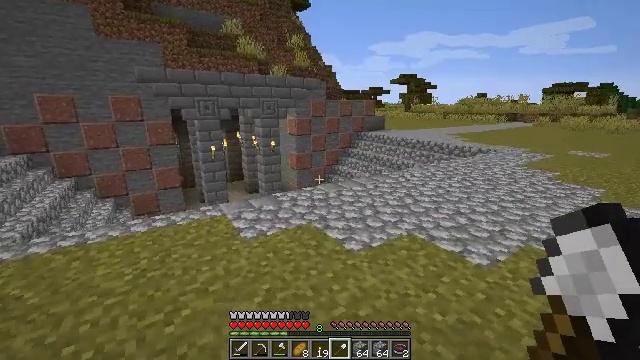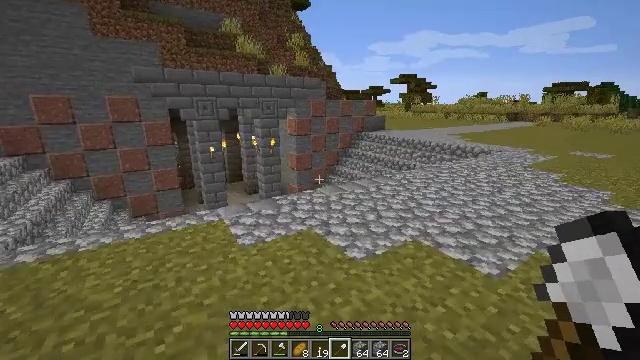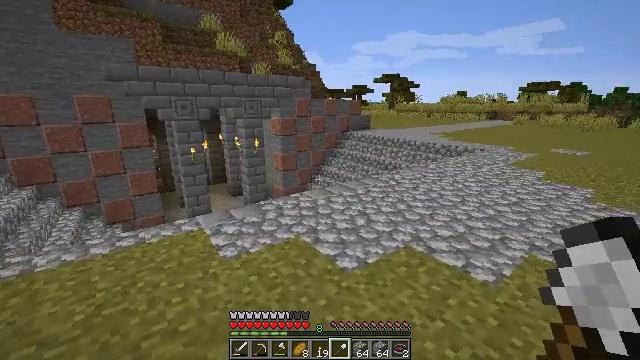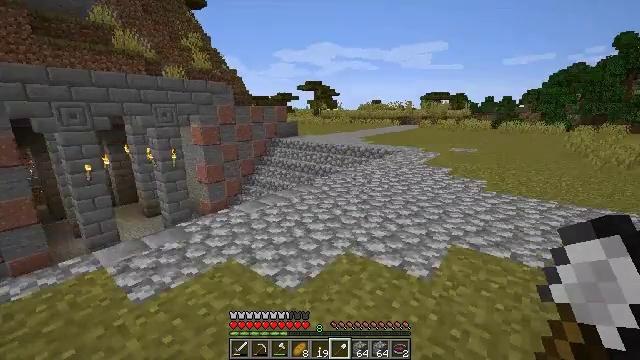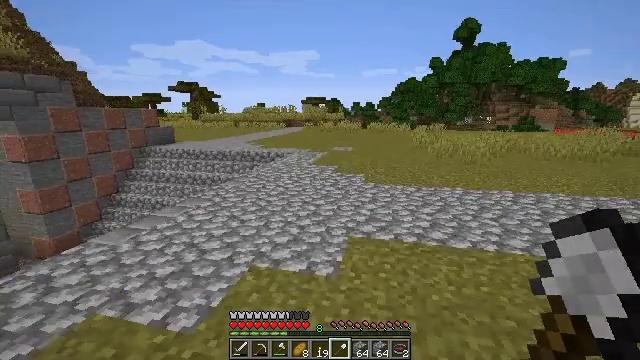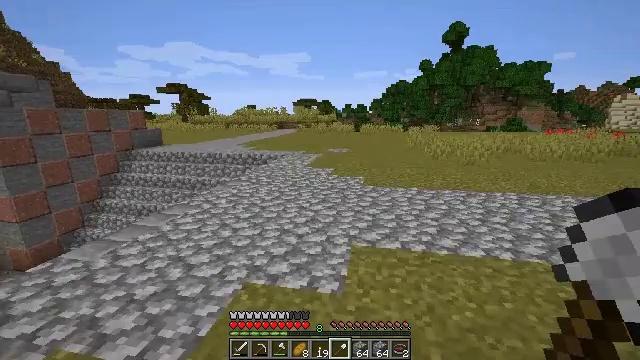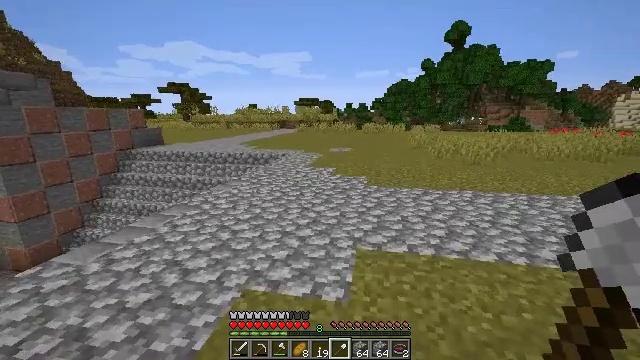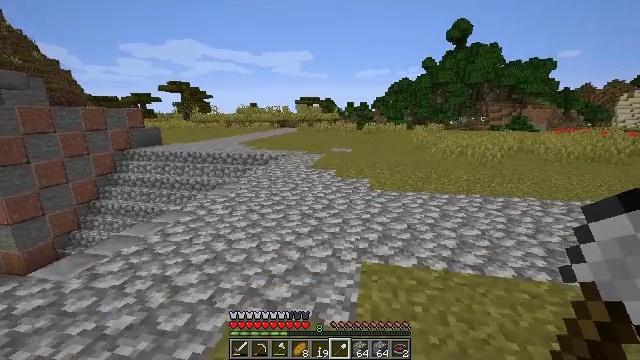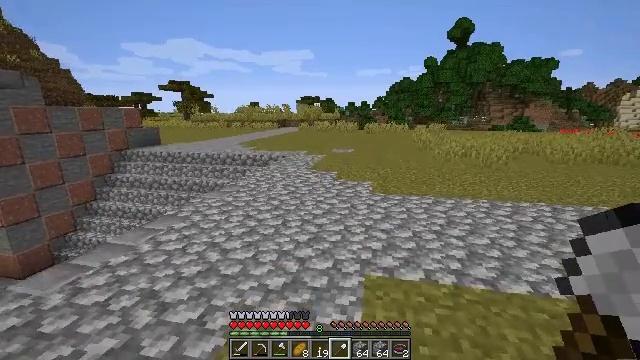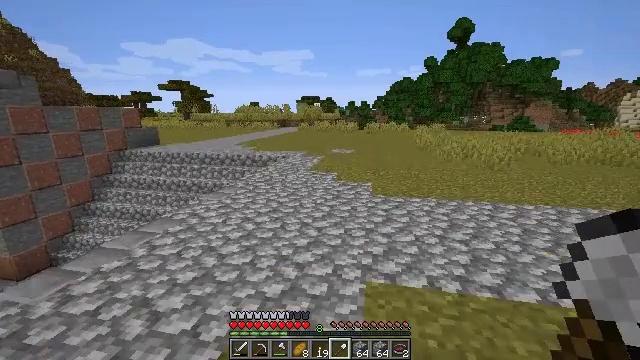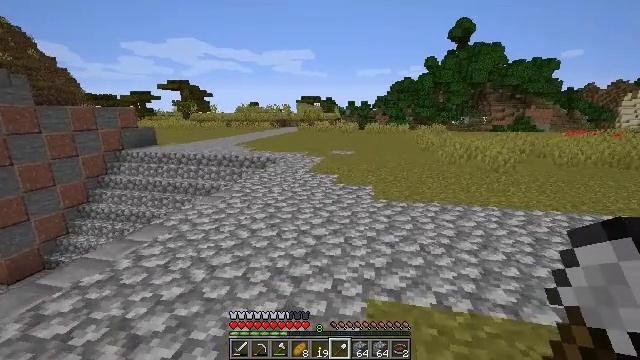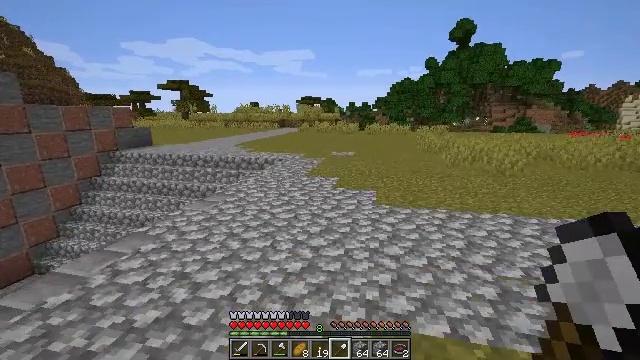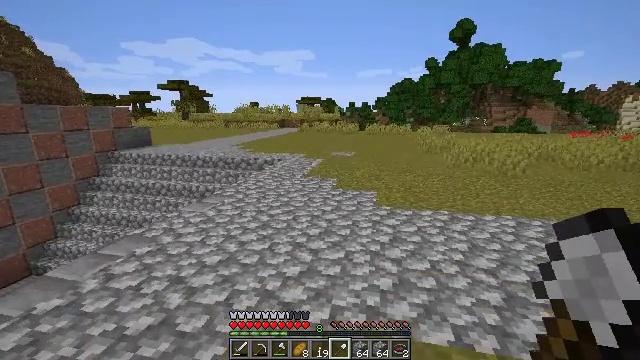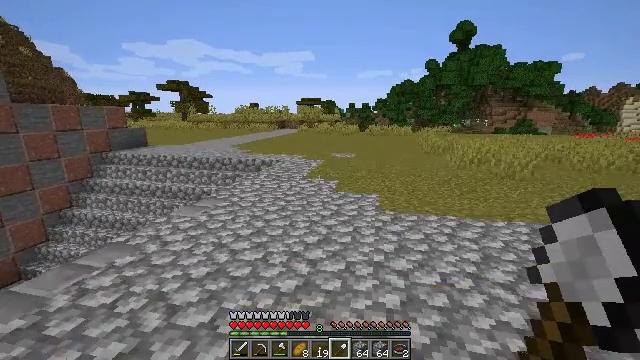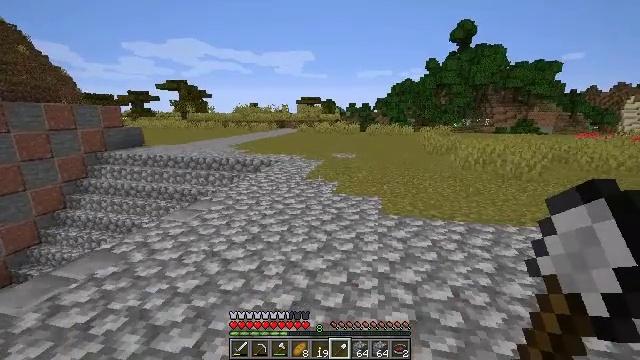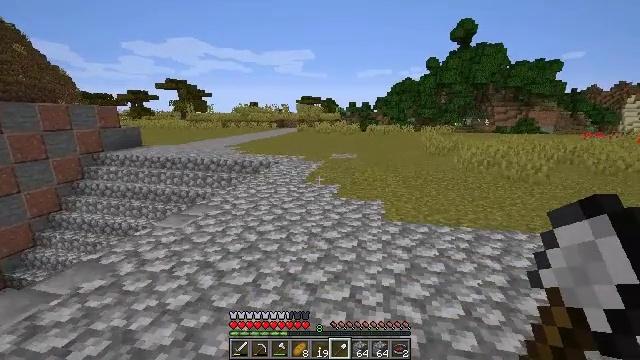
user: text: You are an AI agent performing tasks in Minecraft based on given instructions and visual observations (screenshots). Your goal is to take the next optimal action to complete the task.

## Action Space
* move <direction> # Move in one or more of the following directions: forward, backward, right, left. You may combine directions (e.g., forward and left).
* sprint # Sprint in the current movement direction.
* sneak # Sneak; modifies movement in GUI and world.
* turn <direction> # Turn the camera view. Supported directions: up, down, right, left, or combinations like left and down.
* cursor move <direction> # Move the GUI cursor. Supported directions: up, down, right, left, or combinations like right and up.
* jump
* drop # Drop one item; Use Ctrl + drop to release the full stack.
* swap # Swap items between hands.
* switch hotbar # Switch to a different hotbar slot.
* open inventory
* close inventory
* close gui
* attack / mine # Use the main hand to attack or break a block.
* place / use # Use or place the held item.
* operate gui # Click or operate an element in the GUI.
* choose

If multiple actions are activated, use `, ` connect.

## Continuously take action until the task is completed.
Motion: motion action
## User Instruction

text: Dig up the grass block for dirt.
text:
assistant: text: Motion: move forward
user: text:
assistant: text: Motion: move forward, turn right
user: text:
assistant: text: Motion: move forward, turn right and up
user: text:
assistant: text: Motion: move forward, turn right
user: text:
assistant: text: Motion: move forward, turn right
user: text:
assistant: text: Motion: move forward
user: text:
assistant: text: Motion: move forward
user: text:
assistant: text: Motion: move forward
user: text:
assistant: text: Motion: move forward
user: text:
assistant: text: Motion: move forward
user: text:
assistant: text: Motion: move forward
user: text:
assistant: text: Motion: move forward
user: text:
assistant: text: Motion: move forward
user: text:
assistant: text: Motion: move forward
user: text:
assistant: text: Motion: move forward
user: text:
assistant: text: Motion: move forward
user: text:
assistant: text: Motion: move forward and move right
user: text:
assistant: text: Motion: move forward and move right
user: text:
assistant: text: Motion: move forward and move right
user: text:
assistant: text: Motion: move forward and move right
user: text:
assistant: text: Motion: move forward and move right
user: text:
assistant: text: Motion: move forward and move right
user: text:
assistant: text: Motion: move forward and move right
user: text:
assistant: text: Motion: move forward and move right
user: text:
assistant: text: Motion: move forward and move right
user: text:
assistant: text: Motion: move forward and move right
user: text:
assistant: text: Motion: move forward and move right, turn left and down
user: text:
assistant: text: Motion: move forward and move right, turn left and down
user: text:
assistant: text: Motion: move forward and move right, turn left and down
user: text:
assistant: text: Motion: move forward and move right, turn left and down